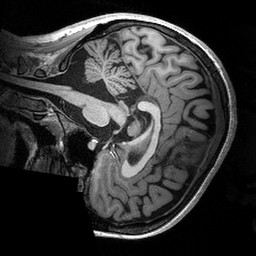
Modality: T1w
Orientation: sagittal
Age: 24
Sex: female
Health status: healthy
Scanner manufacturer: siemens
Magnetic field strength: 3 T
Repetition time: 2.53 s
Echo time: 0.00288 s